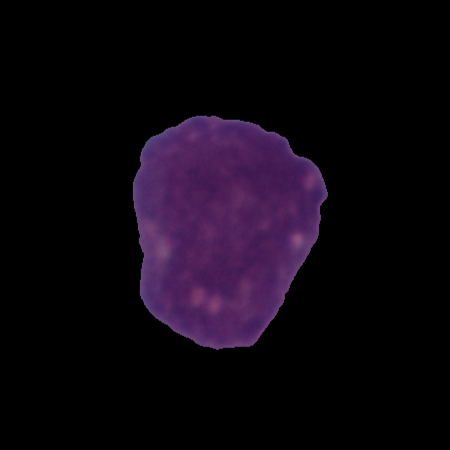
Label: cancer